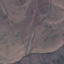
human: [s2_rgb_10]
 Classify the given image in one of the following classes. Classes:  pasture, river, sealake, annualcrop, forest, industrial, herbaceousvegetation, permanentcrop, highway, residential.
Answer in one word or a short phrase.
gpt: HerbaceousVegetation